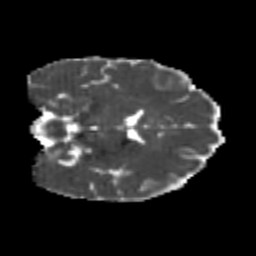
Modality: MD
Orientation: coronal
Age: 23
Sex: female
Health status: healthy
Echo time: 0.074 s